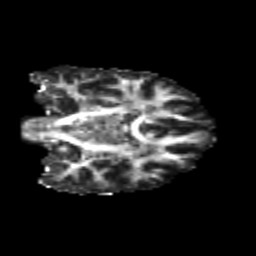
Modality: FA
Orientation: coronal
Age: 22
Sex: female
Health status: healthy
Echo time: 0.074 s